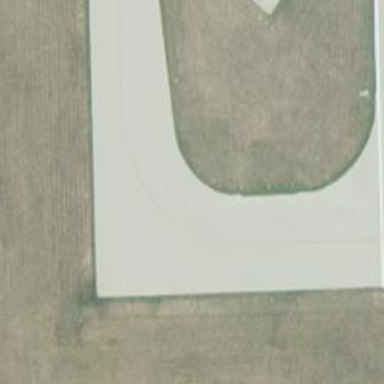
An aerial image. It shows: Image of taxiway at airport.